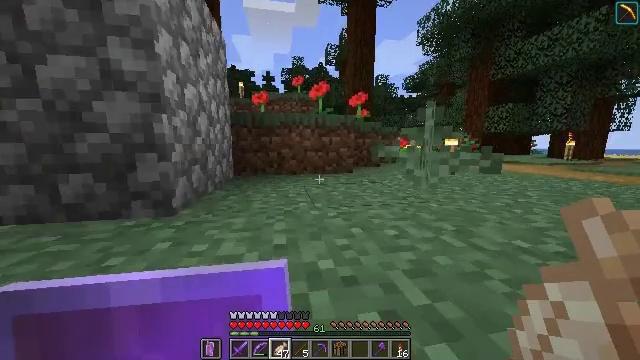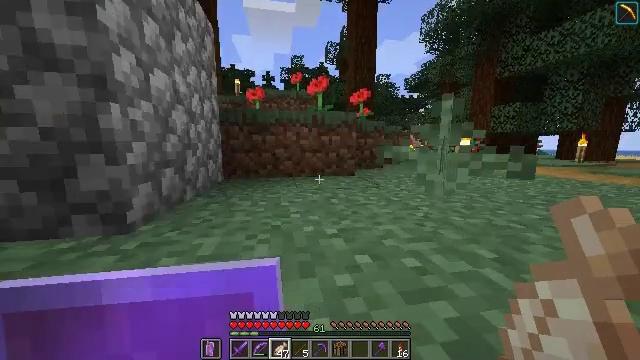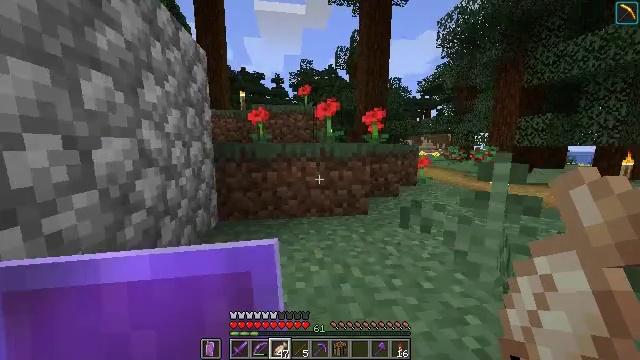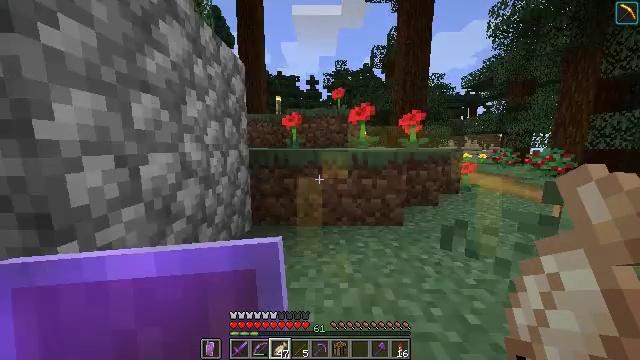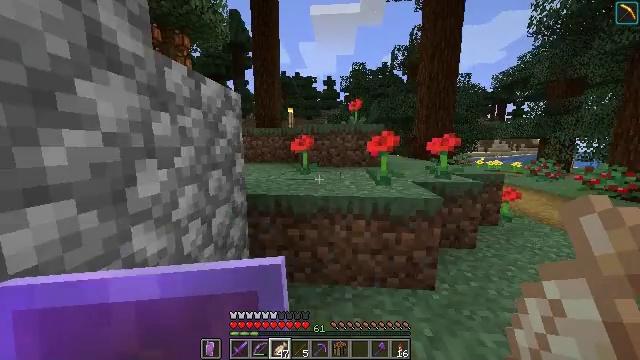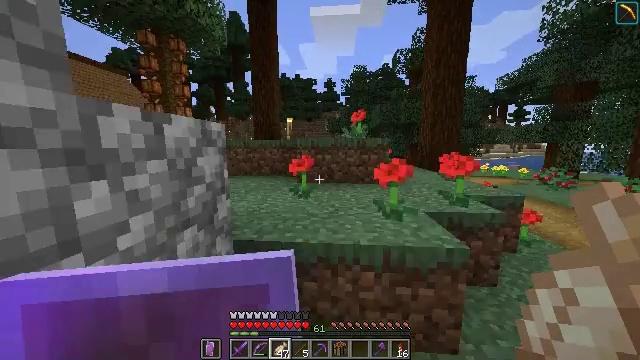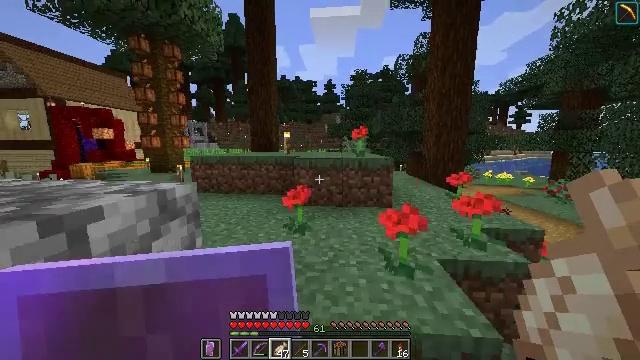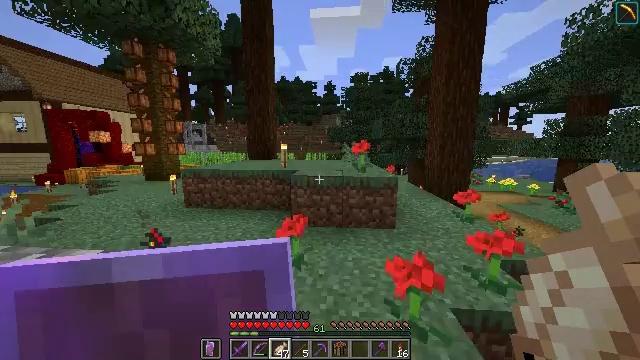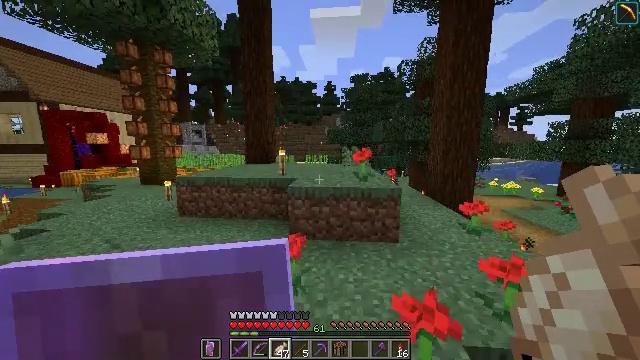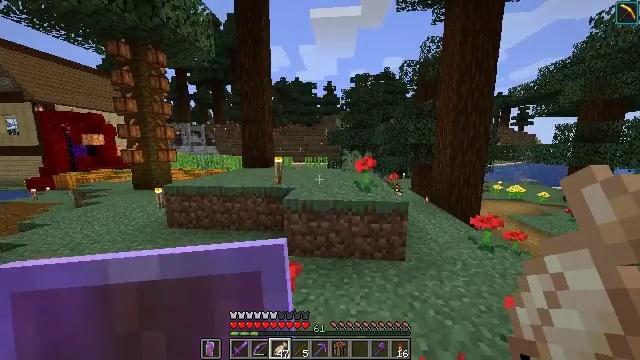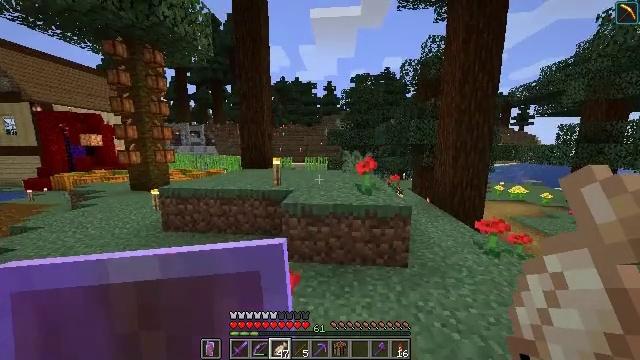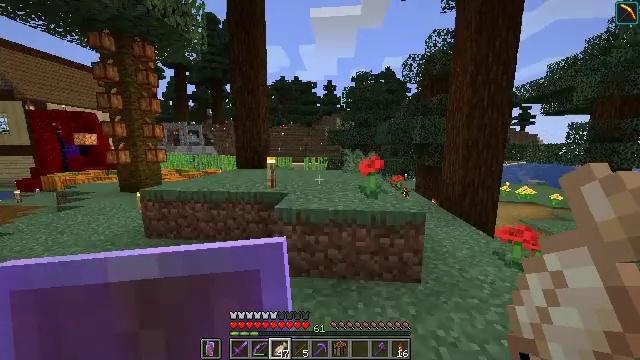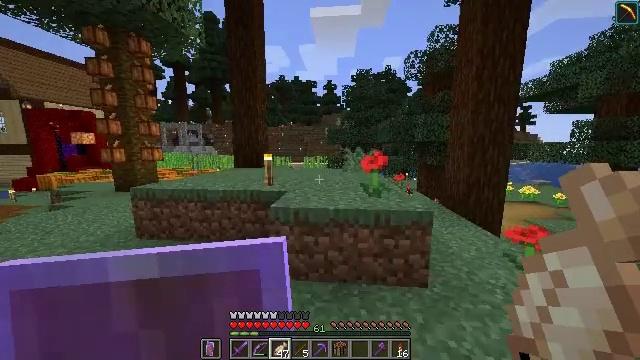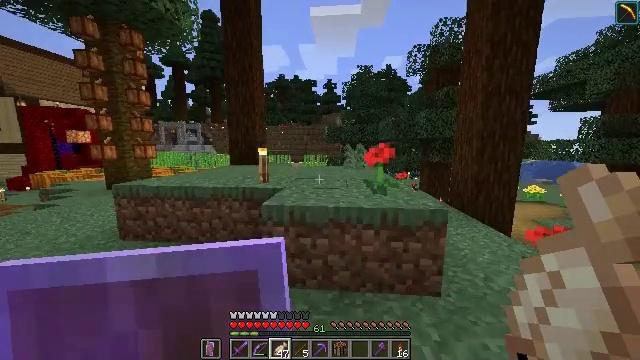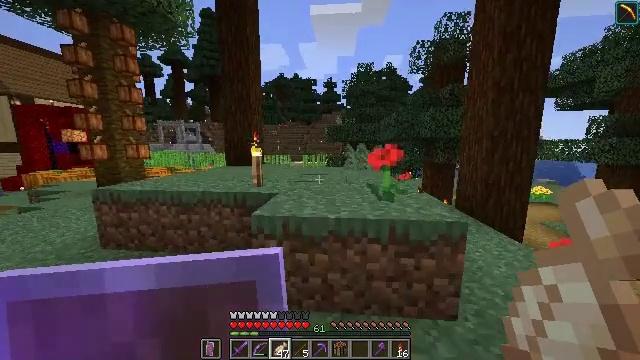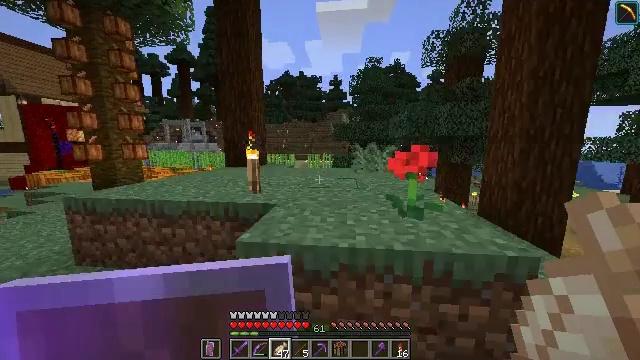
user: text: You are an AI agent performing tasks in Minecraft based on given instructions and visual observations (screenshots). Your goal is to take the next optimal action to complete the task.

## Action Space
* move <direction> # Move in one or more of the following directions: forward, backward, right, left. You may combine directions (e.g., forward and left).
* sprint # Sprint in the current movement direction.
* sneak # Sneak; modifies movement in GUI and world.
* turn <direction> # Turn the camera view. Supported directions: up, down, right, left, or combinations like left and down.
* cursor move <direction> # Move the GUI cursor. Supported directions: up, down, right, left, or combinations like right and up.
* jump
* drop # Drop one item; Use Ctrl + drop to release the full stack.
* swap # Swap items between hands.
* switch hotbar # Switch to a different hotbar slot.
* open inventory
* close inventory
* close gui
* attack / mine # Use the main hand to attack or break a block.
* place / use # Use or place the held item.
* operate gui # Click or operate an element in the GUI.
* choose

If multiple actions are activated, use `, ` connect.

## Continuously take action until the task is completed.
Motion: motion action
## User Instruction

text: Mine the stonecutter block.
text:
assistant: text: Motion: move forward, sprint
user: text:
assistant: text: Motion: move forward, sprint, turn left
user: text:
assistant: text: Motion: move forward, sprint, turn left
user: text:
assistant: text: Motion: move forward, sprint, turn left
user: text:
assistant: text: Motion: move forward, sprint, jump
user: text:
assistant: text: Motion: move forward, sprint, jump
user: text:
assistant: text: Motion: move forward, sprint, jump
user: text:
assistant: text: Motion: move forward, sprint, jump
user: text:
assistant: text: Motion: move forward, sprint, jump
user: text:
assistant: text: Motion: move forward, sprint, jump
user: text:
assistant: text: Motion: move forward, sprint, jump
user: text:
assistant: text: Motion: move forward, sprint, jump
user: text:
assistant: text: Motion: move forward, sprint, jump
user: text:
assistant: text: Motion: move forward, sprint
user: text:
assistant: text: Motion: move forward, sprint, turn left
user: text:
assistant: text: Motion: move forward, sprint, turn left and down
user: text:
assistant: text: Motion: move forward, sprint, turn left
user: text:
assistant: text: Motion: move forward, sprint
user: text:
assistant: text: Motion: move forward, sprint, jump
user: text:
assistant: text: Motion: move forward, sprint, jump
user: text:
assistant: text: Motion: move forward, sprint, jump
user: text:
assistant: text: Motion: move forward, sprint, jump
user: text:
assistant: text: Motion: move forward, sprint, jump
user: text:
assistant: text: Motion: move forward, sprint, jump
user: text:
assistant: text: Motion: move forward, sprint
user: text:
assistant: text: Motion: move forward, sprint
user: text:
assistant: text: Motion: move forward, sprint
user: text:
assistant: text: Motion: move forward, sprint
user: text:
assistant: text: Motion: move forward, sprint
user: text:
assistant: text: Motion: move forward, sprint